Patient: sex M, age 64
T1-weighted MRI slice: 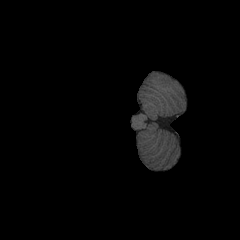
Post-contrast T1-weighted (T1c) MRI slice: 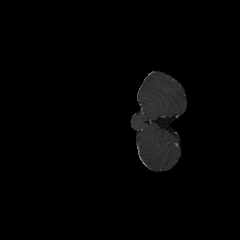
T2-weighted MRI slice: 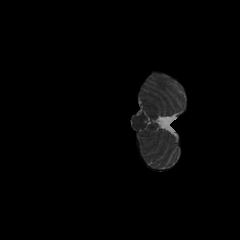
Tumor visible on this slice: no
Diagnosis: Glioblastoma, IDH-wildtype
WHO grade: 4